Field crop: maize
Growth stage: 2
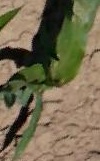
Species: maize